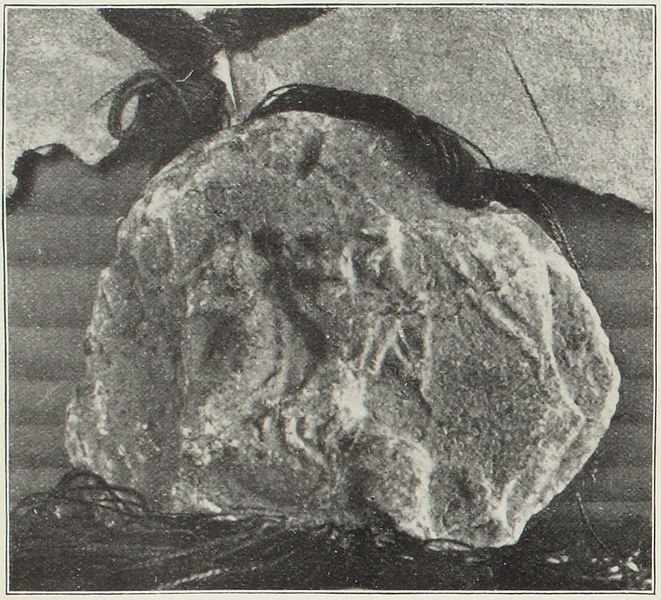
Titel: Manfredi-Bibel aus der Vatikanischen Bibliothek/ codice membranaceo / Manfredbibel
Institution: Rom, Vatikanische Bibliothek
Schlagwörter: feder, mann, wasser, weiß, grau, schwarz, muster, wand, federn, stein, figur, haare, schnüre, höhle, oval, pferd, reiter, rund, relief, zöpfe, abstrakt, fels, risse, mauer, linien, detail, collage, foto, fotografie, dada, kabel, seil, schwarzweiss, schlange, ritter, gravur, verschwommen, krieger, speer, fäden, kraut, bänder, klecks, quadrat, viereck, rillen, experiment, spinne, manipulation, bruchstück, bruchstellen, wassermann, prometheus, trostlosigkeit, schadografie, meißeln, ???, estein